Question: Please consider the following image:
So, How do I correctly access "Android Phone" key in the structure. When I do the following(An excerpt from my code):
'''
<cfloop from="1" to="#arraylen#" index="i">
<cfif structKeyExists(cfData[i], "open")>
<cfoutput>#cfData[i].open.AOL#</cfoutput>
<cfelse>
NULL
</cfif>
</cfloop>
'''
It works fine, however, when I try to '<cfoutput>' it like the following :
'''
<cfoutput>#cfData[i].open.Android Phone#</cfoutput>
'''
OR
'''
<cfoutput>#cfData[i].open.AndroidPhone#</cfoutput>
'''
I get the following error:
Element OPEN.ANDROIDPHONE is undefined in a CFML structure referenced as part of an expression.
The error occurred in C:myfile.cfm: line 185
'''
183 : <!--- <cfloop list="#KeyList#" index="colItem"> --->
184 : <cfif structKeyExists(cfData[i], "open")>
185 : <cfoutput>#cfData[i].open.AndroidPhone#</cfoutput>
186 :
187 : <cfelse>
'''
When I am outputtin the values like the following:
'''
<cfoutput>#cfData[i]["open"]["Android Phone"]#</cfoutput>
'''
and
'''
<cfoutput>#cfData[i]["open"]["Android Tablet"]#</cfoutput>
'''
It works perfectly fine.
However, when I change it to following:
'''
<cfoutput>#cfData[i]["open"]["Lotus Notes"]#</cfoutput>
'''
I am getting the following error:
Element Lotus Notes is undefined in a CFML structure referenced as part of an expression.
'''
The error occurred in C:myfile.cfm: line 185
183 :
184 : <cfif structKeyExists(cfData[i], "open")>
185 : <cfoutput>#cfData[i]["open"]["Lotus Notes"]#</cfoutput>
186 :
187 : <cfelse>
'''
Is it like it only works for a series of space related keys and not for the one which occur after single words keys? Please advise.
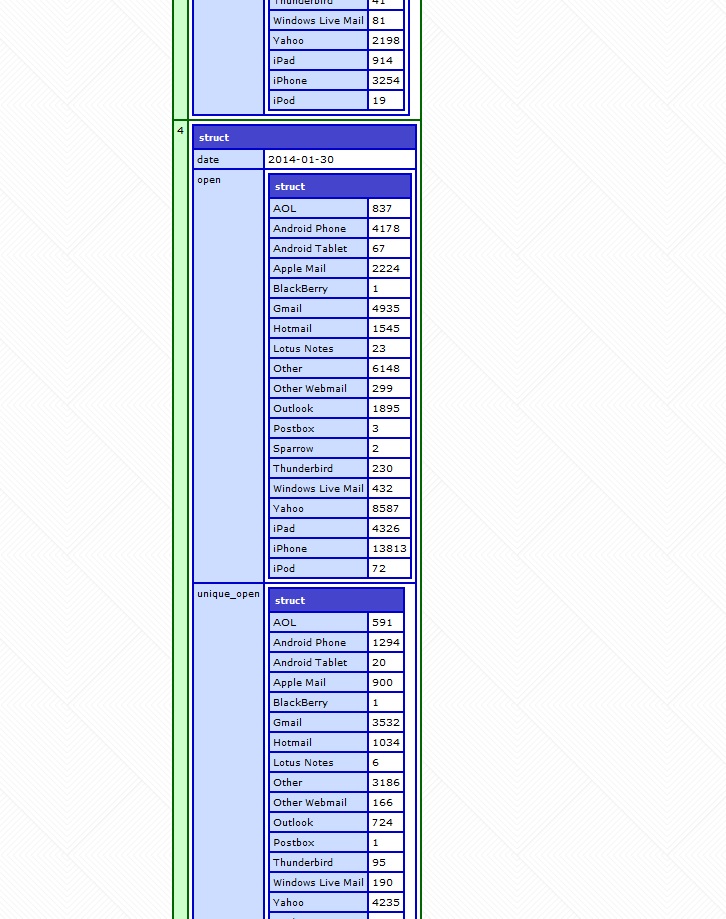
Answer: In this case because of the space you can't use the dot notation so you must use the bracket-quote notation:
'''
<cfoutput>#cfData[i]["open"]["Android Phone"]#</cfoutput>
'''